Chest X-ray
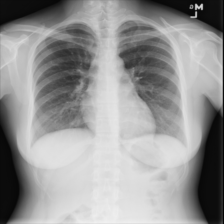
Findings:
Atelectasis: negative
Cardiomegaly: negative
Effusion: negative
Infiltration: negative
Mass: negative
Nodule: negative
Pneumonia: negative
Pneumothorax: negative
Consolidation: negative
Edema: negative
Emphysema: negative
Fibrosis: negative
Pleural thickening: negative
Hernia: negative